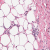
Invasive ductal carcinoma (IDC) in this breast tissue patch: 0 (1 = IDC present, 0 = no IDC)